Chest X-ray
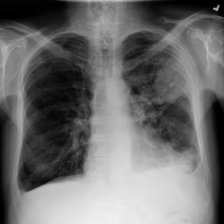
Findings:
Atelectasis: negative
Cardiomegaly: negative
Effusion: positive
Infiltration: positive
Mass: negative
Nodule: negative
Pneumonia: negative
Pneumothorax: negative
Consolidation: negative
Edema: negative
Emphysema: negative
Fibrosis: negative
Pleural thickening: negative
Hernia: negative